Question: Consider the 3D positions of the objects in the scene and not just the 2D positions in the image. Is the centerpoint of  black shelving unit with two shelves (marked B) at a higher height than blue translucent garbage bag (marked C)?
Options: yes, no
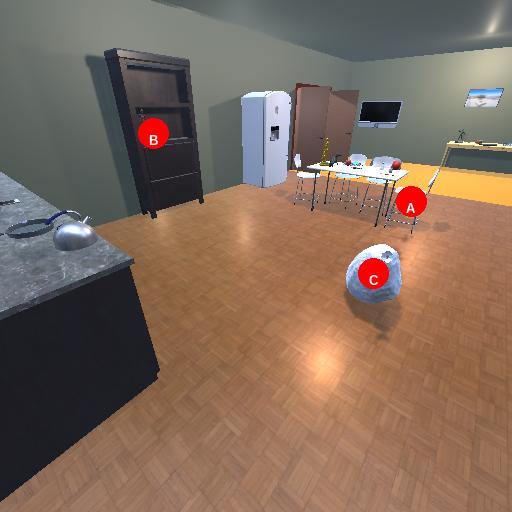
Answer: yes